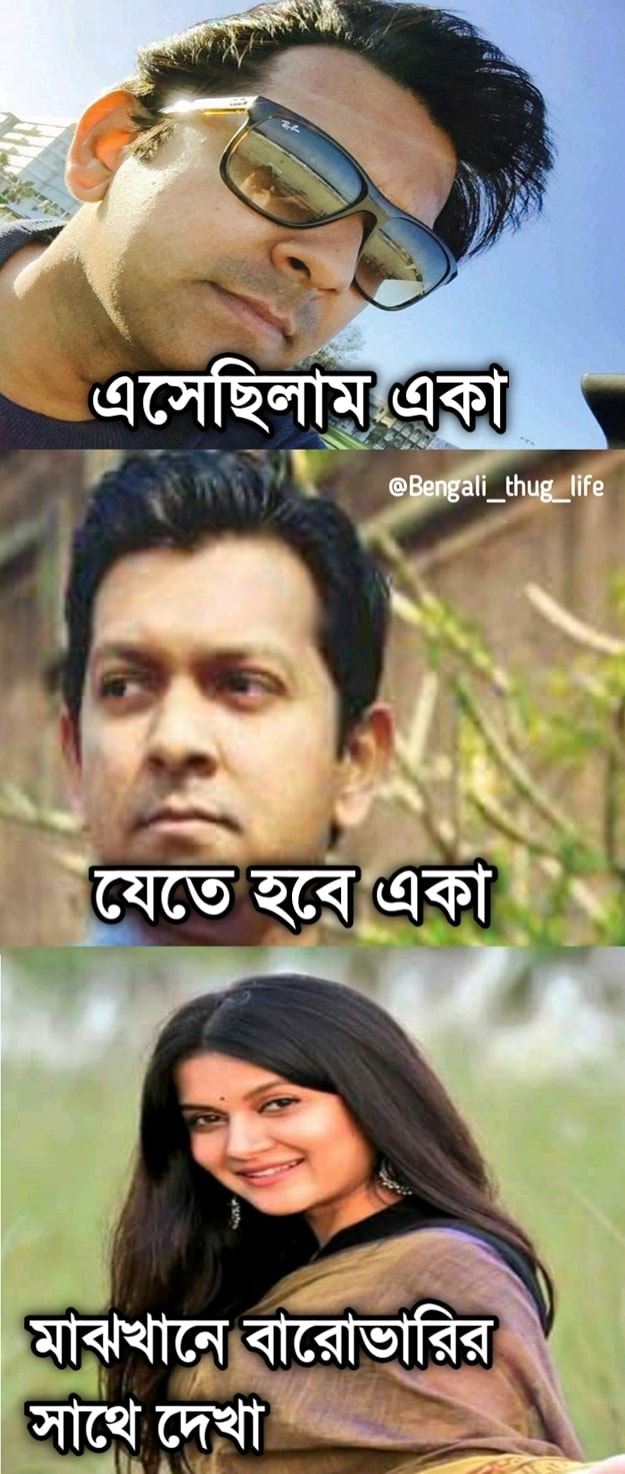
Text: এসেছিলাম একা      যেতে হবে একা     মাঝখানে বারোভারির সাথে দেখা
Label: Hate
Hate category: Personal Offence
Targeted group: Individual